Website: home-depot
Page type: payment
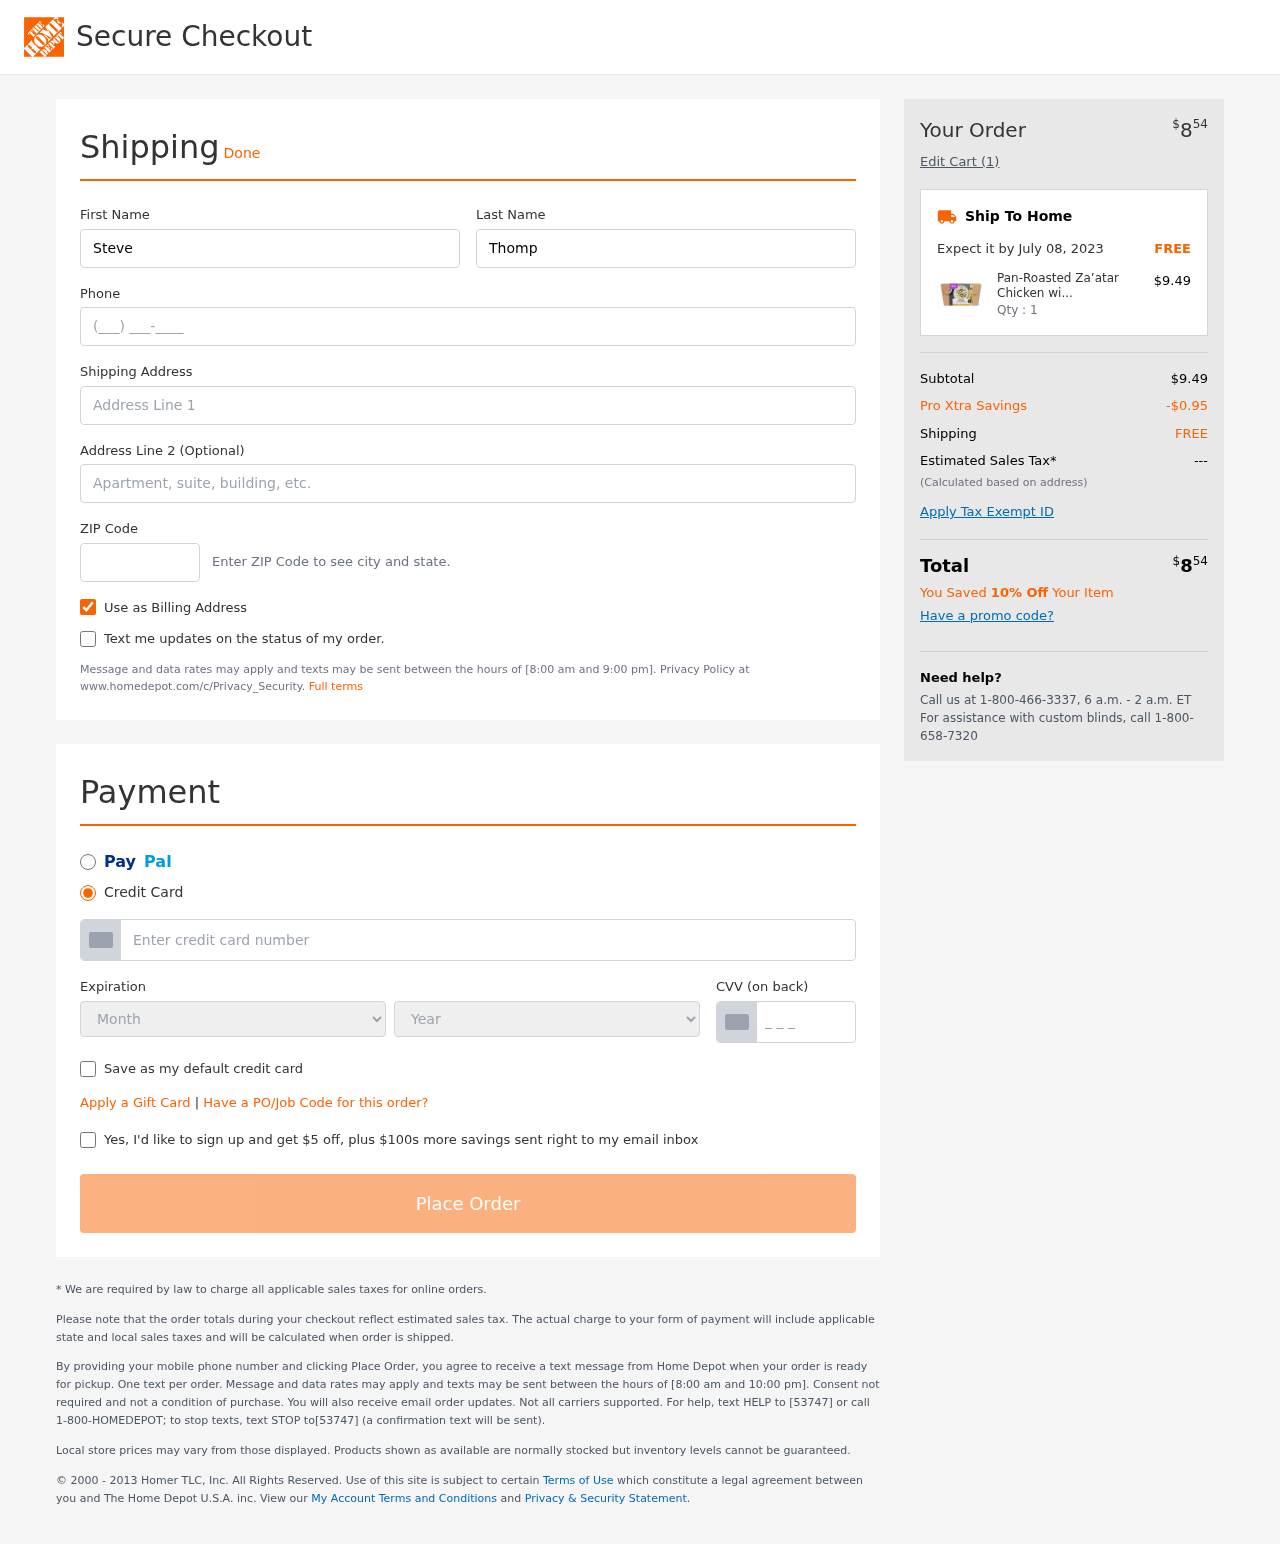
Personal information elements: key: PII_CARD_CVV
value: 0578
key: PII_CARD_EXPIRY_MONTH
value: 08
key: PII_CARD_EXPIRY_YEAR
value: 28
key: PII_CARD_NUMBER
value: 3420 9332 5365 726
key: PII_FIRSTNAME
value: Steve
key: PII_LASTNAME
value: Thompson
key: PII_PHONE
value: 2234694684
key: PII_POSTCODE
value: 58664
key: PII_STREET
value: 46022 Wise Pine Apt. 729
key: PII_STREET2
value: Apt. 423
Product elements: key: PRODUCT1_NAME
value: Pan-Roasted Za’atar Chicken with Corn, Zucchini & Couscous
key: PRODUCT1_PRICE
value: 9.49
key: PRODUCT1_QUANTITY
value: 1
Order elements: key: ORDER_TOTAL
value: $854
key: ORDER_NUM_ITEMS
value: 1
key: ORDER_DELIVERY_DATE
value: July 08, 2023
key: ORDER_SUBTOTAL
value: $9.49
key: ORDER_DISCOUNT
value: -$0.95
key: ORDER_SHIPPING_COST
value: FREE